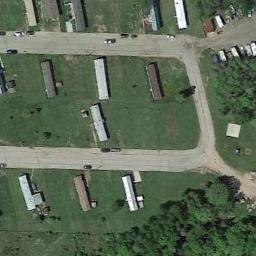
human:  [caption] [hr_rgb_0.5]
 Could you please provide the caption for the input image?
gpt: There are many buildings of different shapes and sizes in the mobile home parks .

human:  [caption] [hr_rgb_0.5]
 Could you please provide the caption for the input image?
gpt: The mobile home park is on the grass next to the road .

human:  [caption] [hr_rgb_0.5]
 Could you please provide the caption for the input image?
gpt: There are three rows of mobile homes .

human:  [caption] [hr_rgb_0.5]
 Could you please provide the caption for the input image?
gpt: There are some buildings on green lawns on the mobile home park .

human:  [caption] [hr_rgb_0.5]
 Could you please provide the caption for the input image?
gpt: The sparse mobile home park has some mobile homes on the grass .